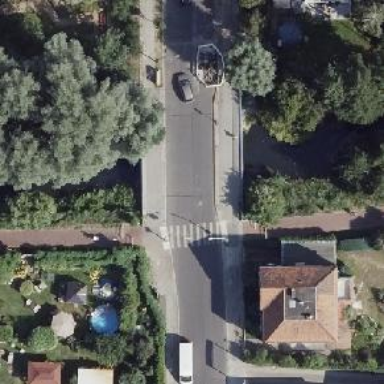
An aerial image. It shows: Marked zebra crossing.